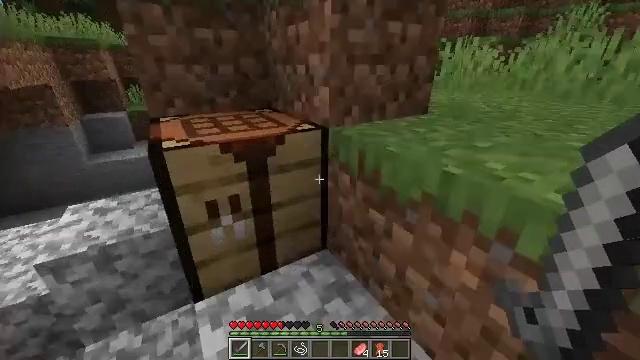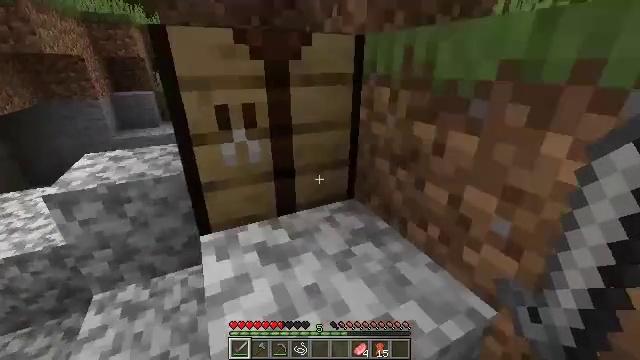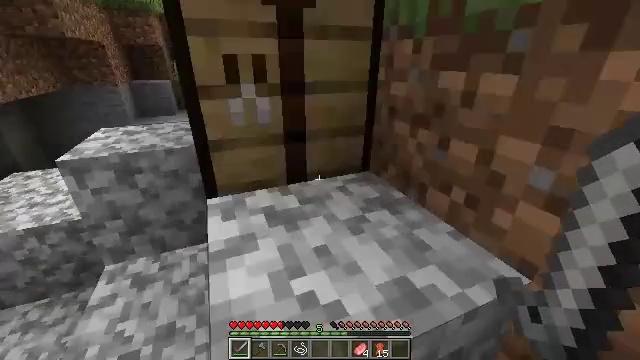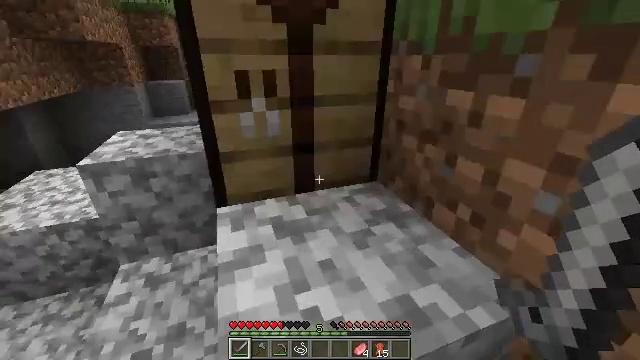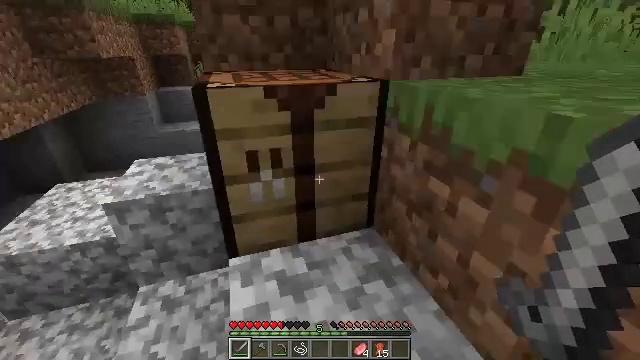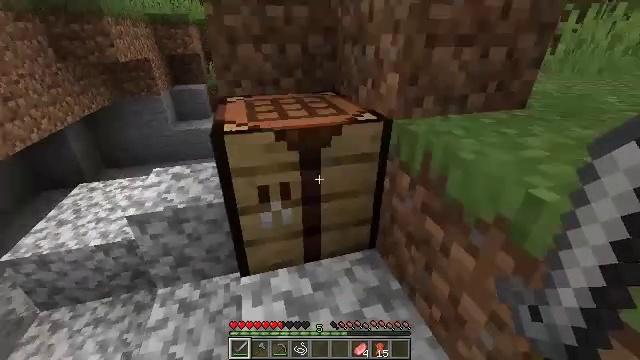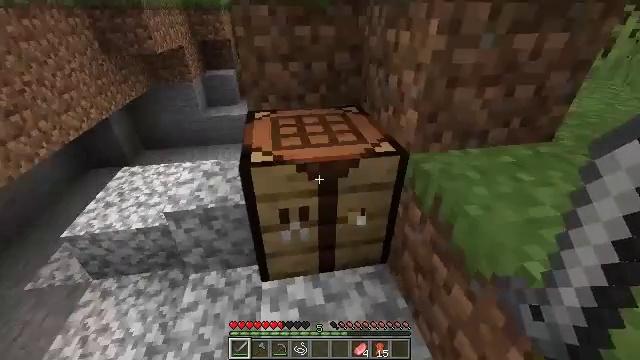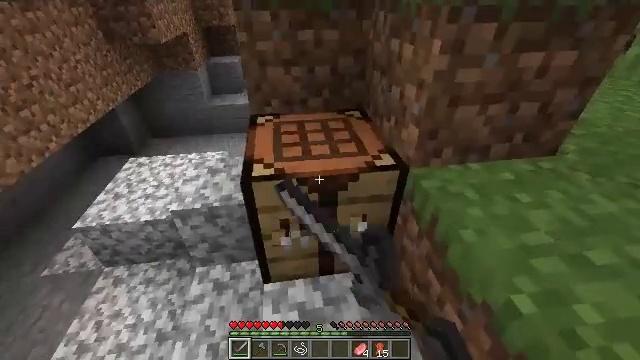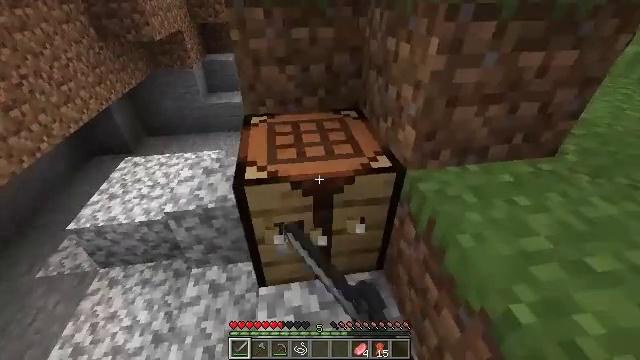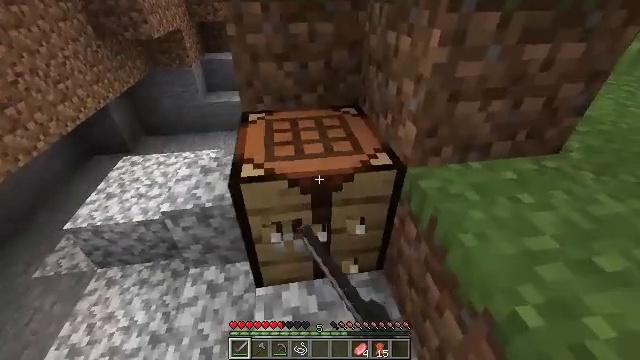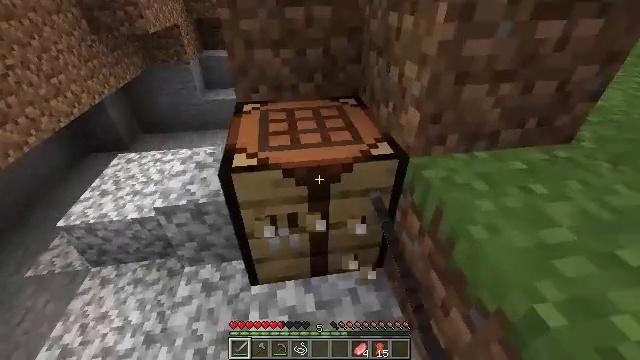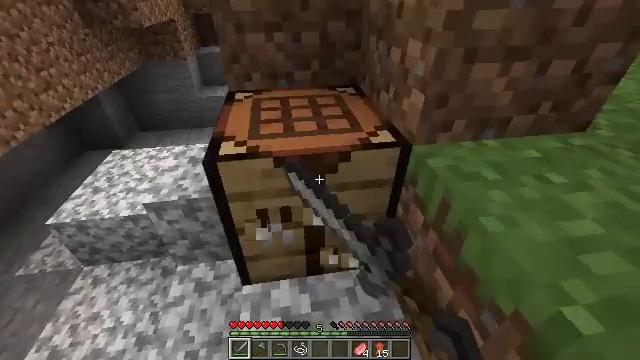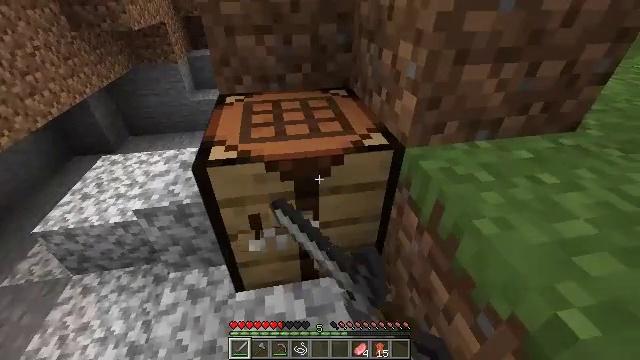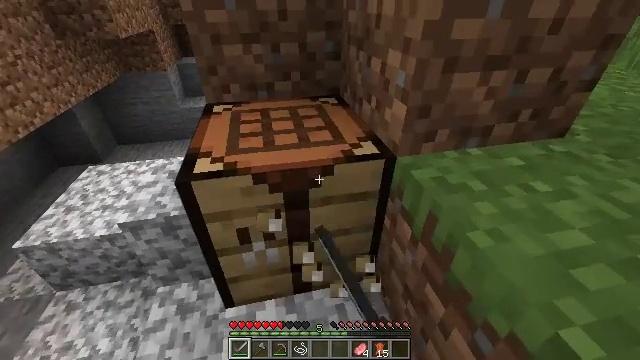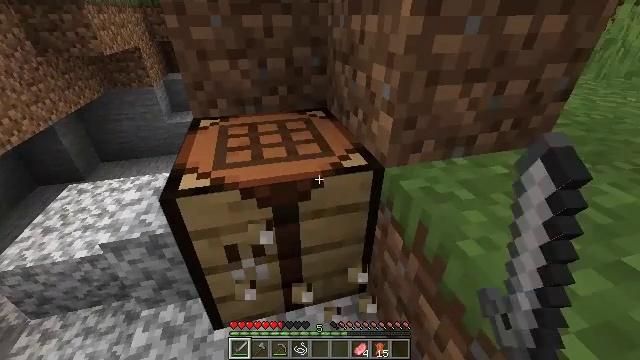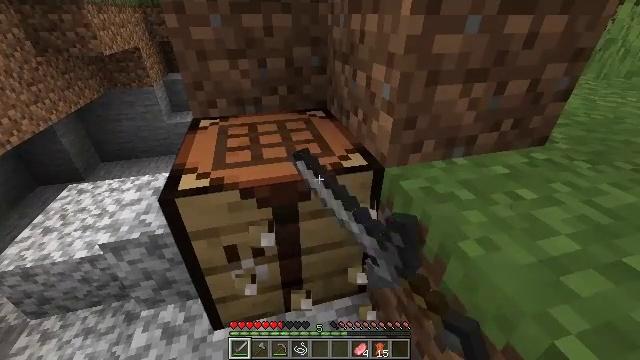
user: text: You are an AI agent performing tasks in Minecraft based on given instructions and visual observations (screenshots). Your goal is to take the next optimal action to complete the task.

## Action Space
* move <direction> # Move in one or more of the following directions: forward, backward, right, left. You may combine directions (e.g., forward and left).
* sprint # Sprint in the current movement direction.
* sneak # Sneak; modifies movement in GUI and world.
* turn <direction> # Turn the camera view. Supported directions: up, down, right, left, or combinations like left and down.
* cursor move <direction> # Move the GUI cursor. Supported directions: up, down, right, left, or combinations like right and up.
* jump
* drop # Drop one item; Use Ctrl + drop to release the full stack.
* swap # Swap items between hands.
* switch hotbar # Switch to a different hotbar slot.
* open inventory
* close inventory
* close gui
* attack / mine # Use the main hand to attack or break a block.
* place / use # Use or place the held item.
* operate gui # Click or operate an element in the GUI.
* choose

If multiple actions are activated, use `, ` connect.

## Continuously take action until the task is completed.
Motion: motion action
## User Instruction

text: Put back the crafting table.
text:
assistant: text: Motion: move forward, turn left, jump
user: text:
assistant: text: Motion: move forward, turn left, jump
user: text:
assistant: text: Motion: move forward, turn left, jump
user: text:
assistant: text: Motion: move forward, turn left and down, jump
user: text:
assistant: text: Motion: move forward, turn left and down, jump
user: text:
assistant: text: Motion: move forward, turn left and down, attack / mine
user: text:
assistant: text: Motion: move forward, turn left and down, attack / mine
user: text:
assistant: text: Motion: attack / mine
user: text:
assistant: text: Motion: attack / mine
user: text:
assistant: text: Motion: attack / mine
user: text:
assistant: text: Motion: attack / mine
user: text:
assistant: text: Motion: turn right, attack / mine
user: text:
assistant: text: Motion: turn right and up, attack / mine
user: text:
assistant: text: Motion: turn right and up, attack / mine
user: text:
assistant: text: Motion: attack / mine
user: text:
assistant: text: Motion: attack / mine
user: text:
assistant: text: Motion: attack / mine
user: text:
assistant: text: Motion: attack / mine
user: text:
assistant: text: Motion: attack / mine
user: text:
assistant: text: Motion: attack / mine
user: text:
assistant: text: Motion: attack / mine
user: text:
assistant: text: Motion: attack / mine
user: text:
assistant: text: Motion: attack / mine
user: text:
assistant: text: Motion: attack / mine
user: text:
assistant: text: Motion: attack / mine
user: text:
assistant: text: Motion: attack / mine
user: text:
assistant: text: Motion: attack / mine
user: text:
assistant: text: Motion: attack / mine
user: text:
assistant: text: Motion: attack / mine
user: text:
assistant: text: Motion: attack / mine